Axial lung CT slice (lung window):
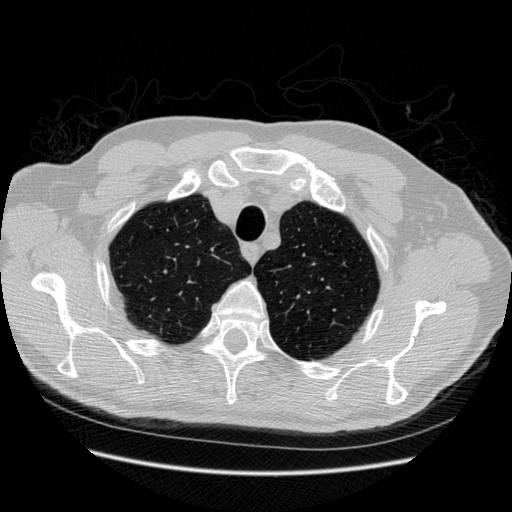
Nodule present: no